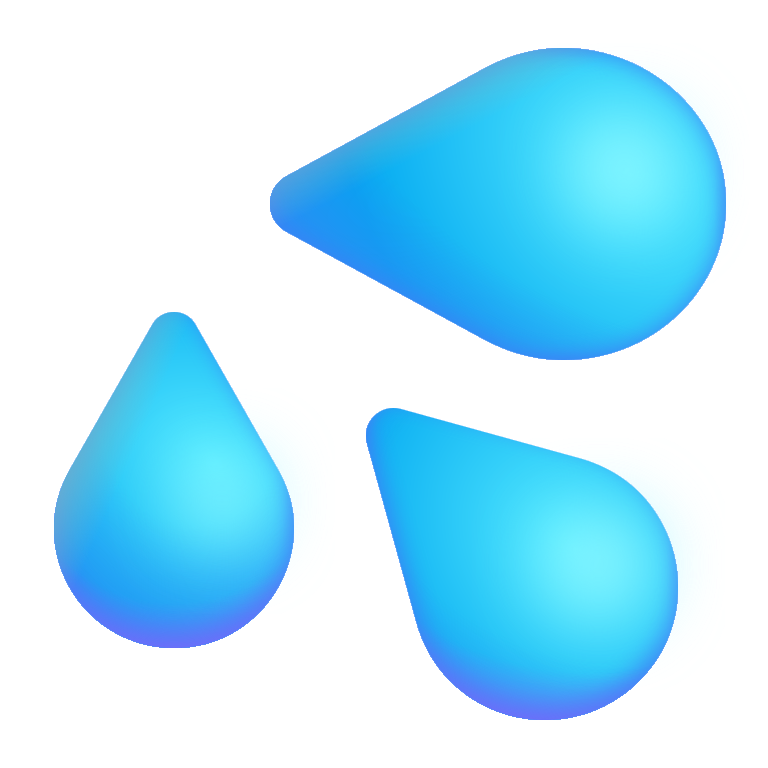
sweat droplets color